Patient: sex M, age 43
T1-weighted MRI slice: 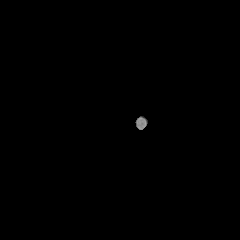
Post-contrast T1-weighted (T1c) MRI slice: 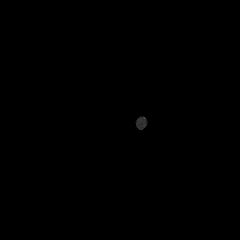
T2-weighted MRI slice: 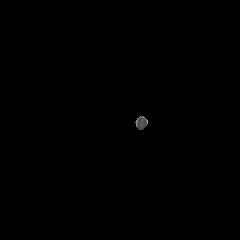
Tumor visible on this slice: no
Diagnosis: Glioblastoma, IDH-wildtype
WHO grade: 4